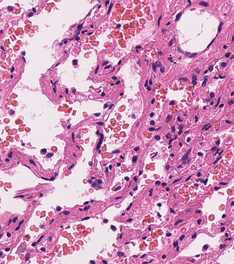
Tumor epithelial tissue: no
Tumor-associated stroma tissue: no
Normal tissue: yes